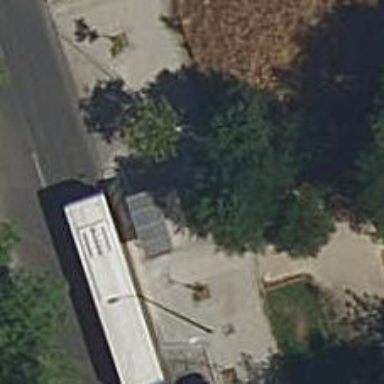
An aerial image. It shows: Bus stop with platform for public transport.